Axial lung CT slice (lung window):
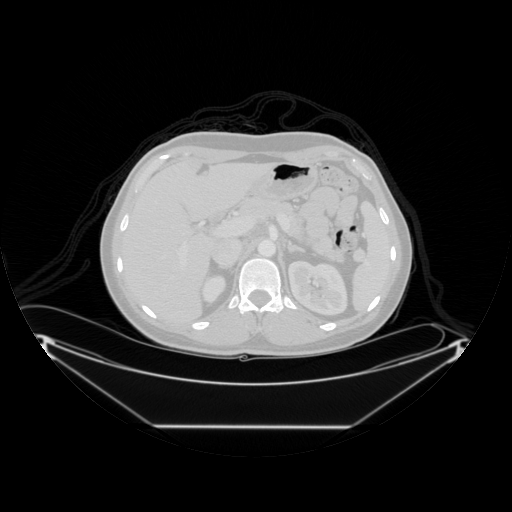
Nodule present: no